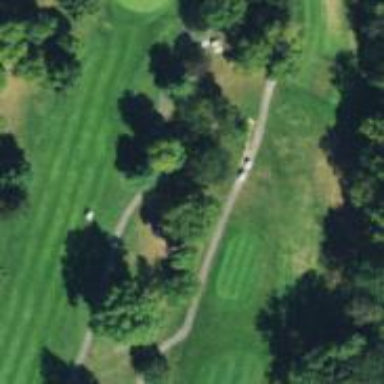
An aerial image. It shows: Scenic golf fairway.